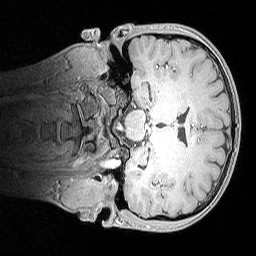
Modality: MP2RAGE
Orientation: coronal
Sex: male
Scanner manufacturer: siemens
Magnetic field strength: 3 T
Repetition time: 5 s
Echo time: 0.00292 s